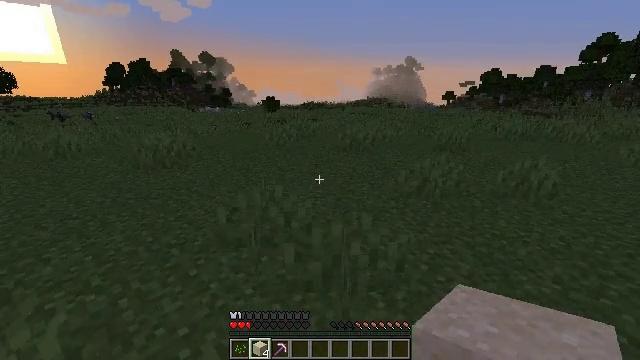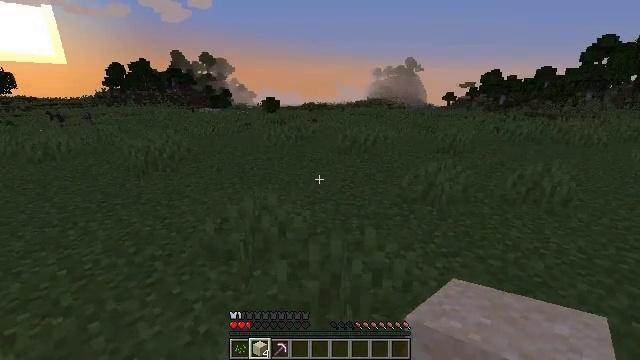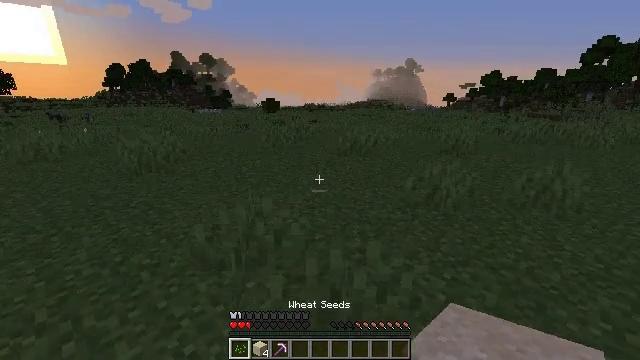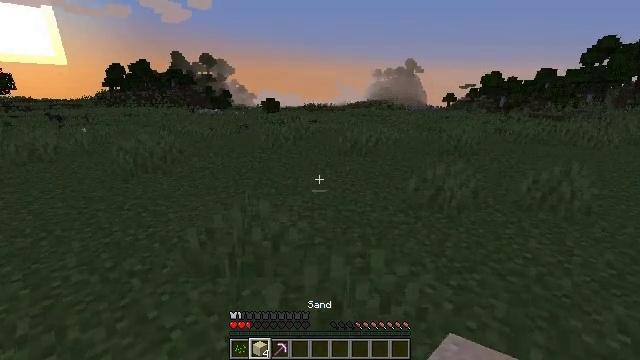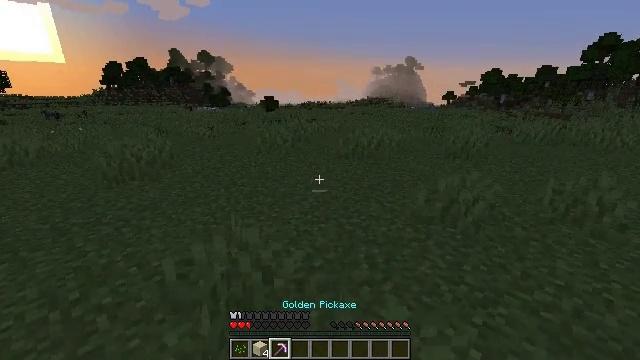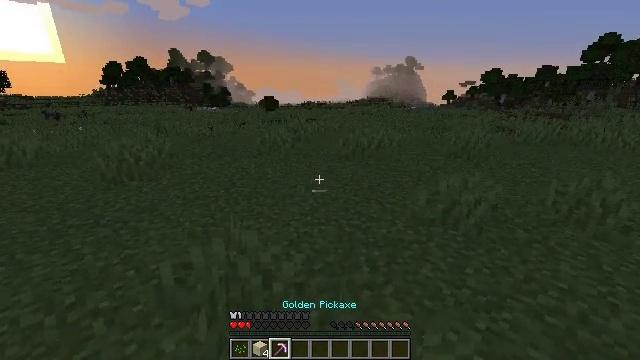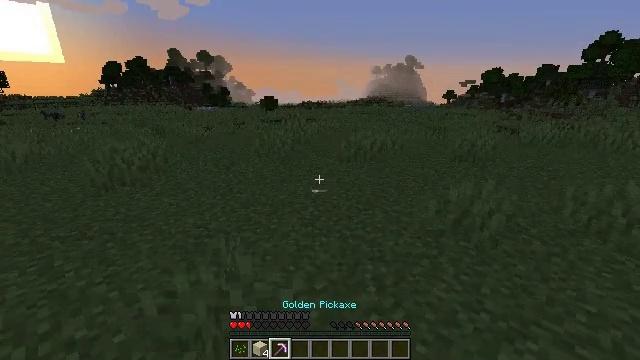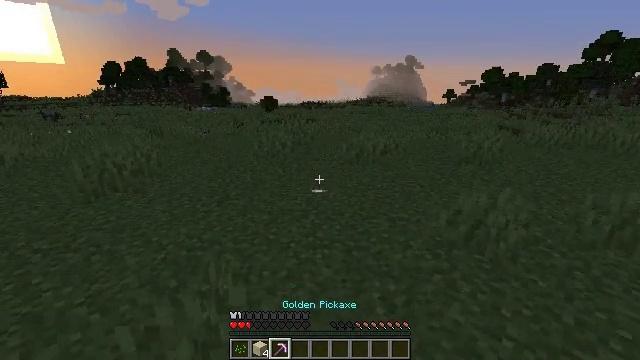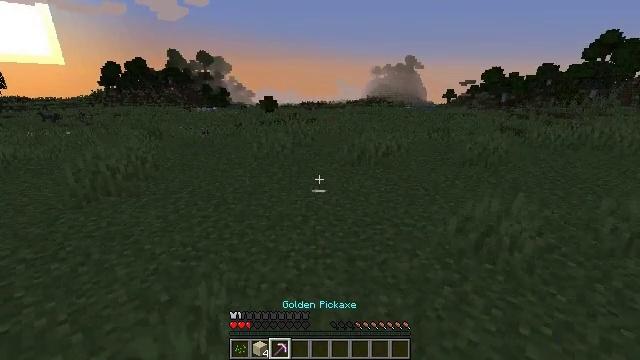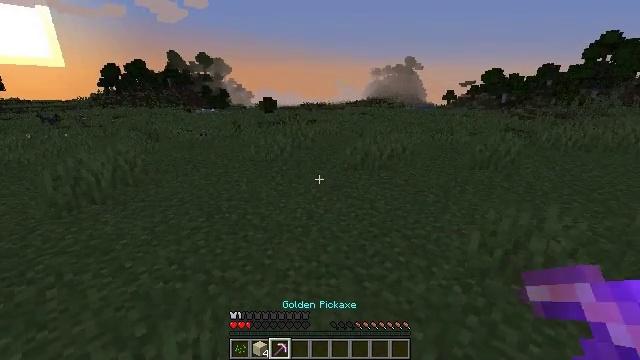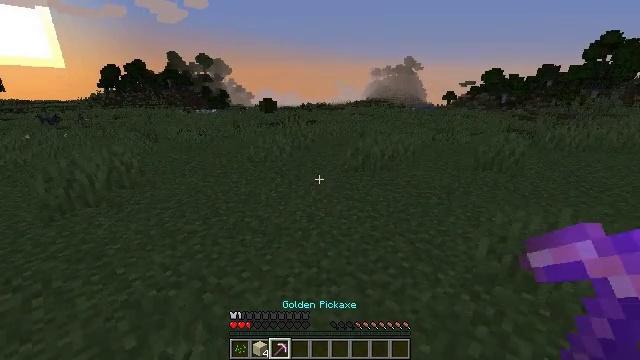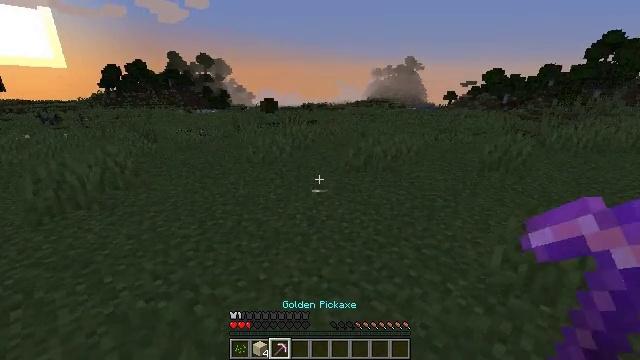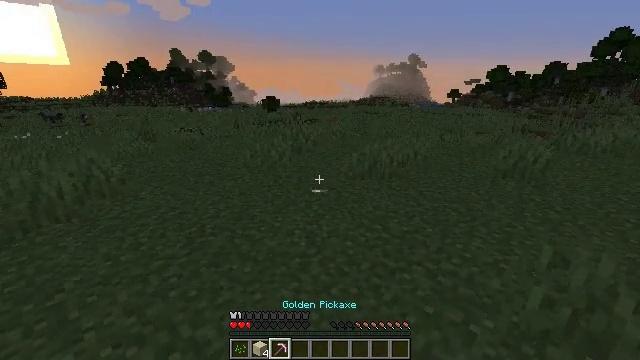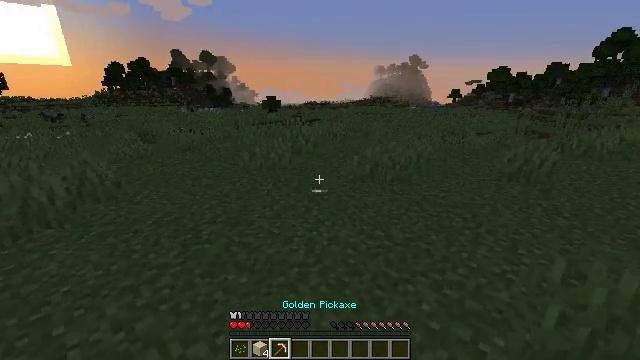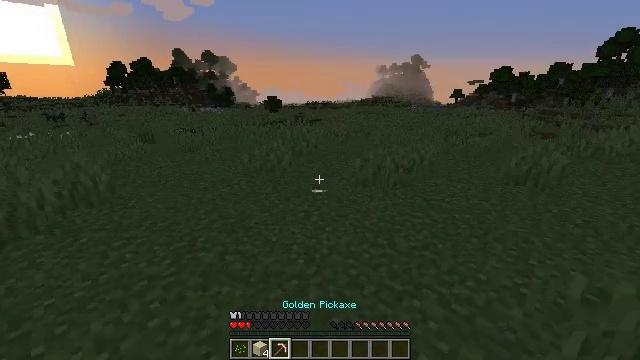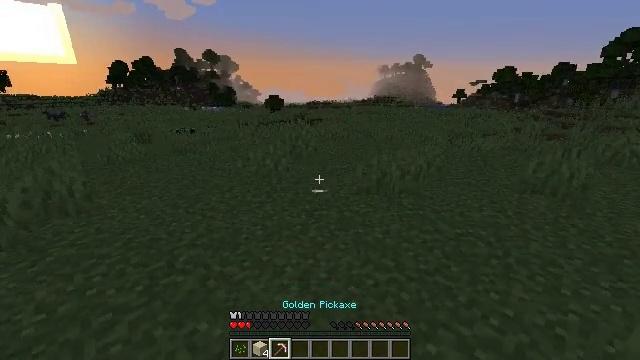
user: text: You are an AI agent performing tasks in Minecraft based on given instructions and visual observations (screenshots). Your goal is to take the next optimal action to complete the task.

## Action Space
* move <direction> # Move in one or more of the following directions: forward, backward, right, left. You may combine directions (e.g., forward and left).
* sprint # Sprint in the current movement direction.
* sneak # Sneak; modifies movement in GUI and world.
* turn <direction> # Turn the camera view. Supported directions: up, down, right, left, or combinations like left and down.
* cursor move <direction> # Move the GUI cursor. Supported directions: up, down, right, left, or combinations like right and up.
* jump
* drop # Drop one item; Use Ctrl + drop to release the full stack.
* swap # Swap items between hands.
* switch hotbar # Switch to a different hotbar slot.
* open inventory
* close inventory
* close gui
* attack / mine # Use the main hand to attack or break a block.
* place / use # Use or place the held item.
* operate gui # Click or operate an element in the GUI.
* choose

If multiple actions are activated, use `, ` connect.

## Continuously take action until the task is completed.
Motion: motion action
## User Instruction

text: Collect tall grass by breaking it.
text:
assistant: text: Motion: move forward
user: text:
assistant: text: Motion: move forward
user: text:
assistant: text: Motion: move forward
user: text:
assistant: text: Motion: move forward
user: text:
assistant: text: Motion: move forward
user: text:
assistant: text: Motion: move forward
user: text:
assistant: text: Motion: move forward
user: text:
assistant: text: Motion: move forward
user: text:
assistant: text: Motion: move forward
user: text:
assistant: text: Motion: move forward
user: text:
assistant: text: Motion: move forward
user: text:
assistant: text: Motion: move forward
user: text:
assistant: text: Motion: move forward
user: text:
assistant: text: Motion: move forward
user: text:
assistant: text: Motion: move forward
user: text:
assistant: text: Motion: move forward
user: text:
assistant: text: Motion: move forward
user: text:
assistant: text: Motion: move forward
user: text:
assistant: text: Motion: move forward, turn right and up
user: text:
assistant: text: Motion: move forward, turn right and up
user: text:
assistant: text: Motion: move forward
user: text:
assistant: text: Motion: move forward
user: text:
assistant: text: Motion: move forward, turn left and down
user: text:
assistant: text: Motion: move forward, turn right
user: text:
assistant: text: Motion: move forward
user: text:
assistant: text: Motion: move forward
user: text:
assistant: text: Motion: move forward
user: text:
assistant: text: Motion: move forward
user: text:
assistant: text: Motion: move forward, turn right
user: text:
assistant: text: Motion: move forward